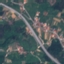
Land use / land cover class: Highway